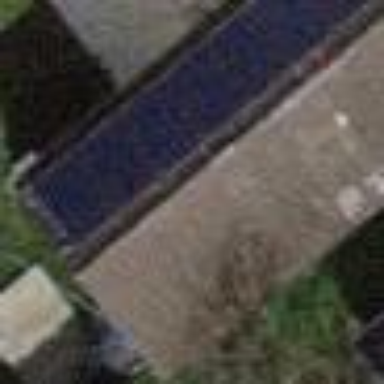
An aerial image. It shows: View of roof of building.